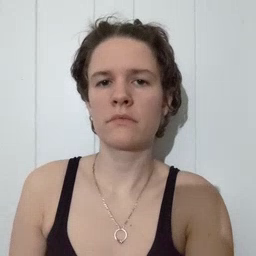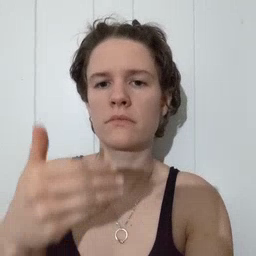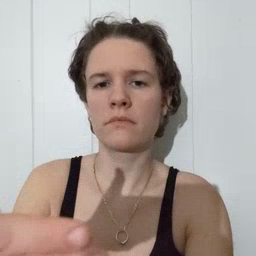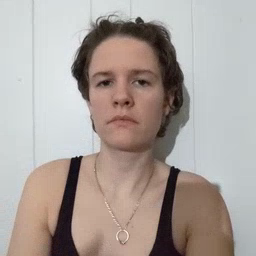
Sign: after